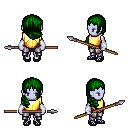
a pixel art fantasy rpg character, female body template, dark elf, purple skin, gold chest armor, metal pants, green right-swept hairstyle, white cloth bracers, ghillies, spear, four views (front, back, left, right), 2x2 character sprite sheet, small pixel art, hard edges, no anti-aliasing